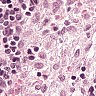
Metastatic tissue present: no